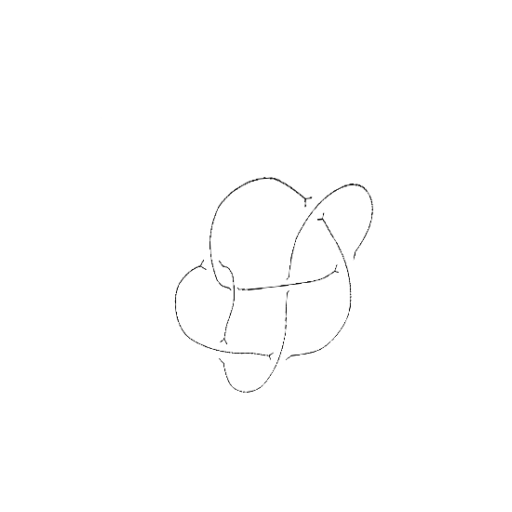
Crossing number: 7